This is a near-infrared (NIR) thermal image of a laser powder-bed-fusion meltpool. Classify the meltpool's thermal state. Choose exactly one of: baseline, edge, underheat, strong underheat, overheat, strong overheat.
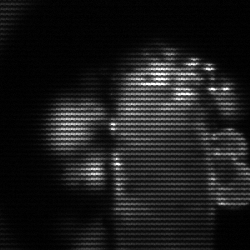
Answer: strong underheat